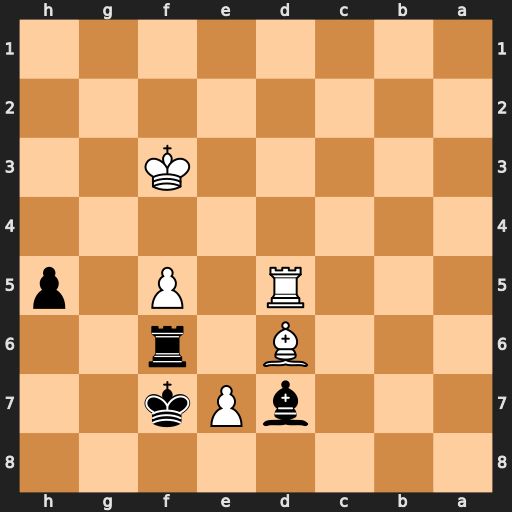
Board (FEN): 8/3bPk2/3B1r2/3R1P1p/8/5K2/8/8
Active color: b
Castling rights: -
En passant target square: -
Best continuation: Bc6 Kf4 Bxd5